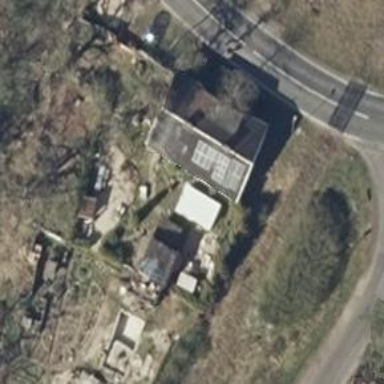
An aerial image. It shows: Detached building.